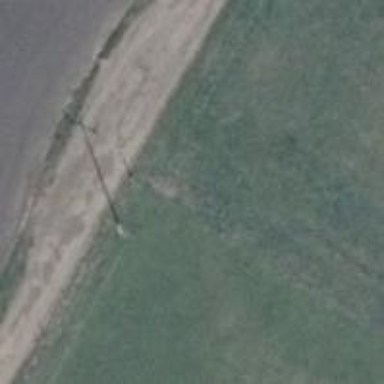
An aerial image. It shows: Minor power line.